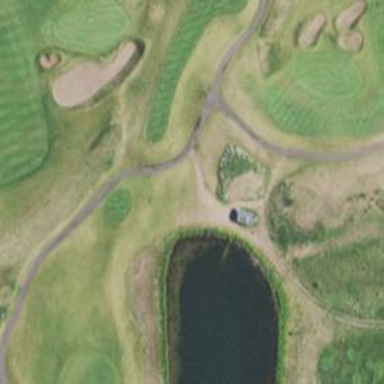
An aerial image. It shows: Grass area designated as golf tee.